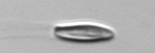
Label: Chrysochromulina